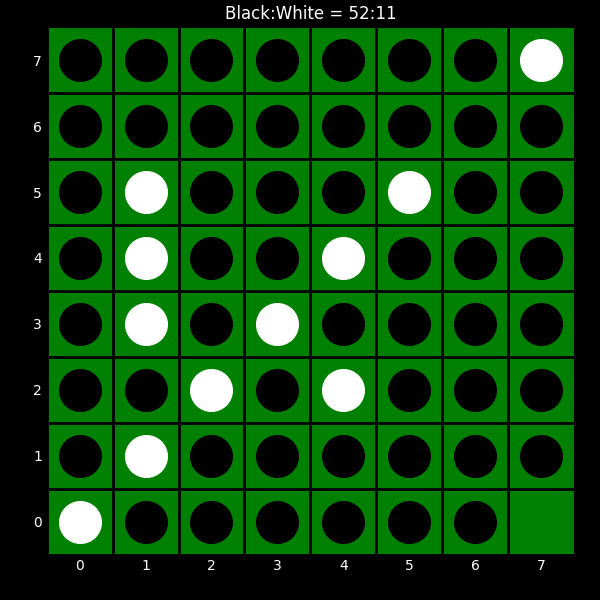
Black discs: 52
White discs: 11